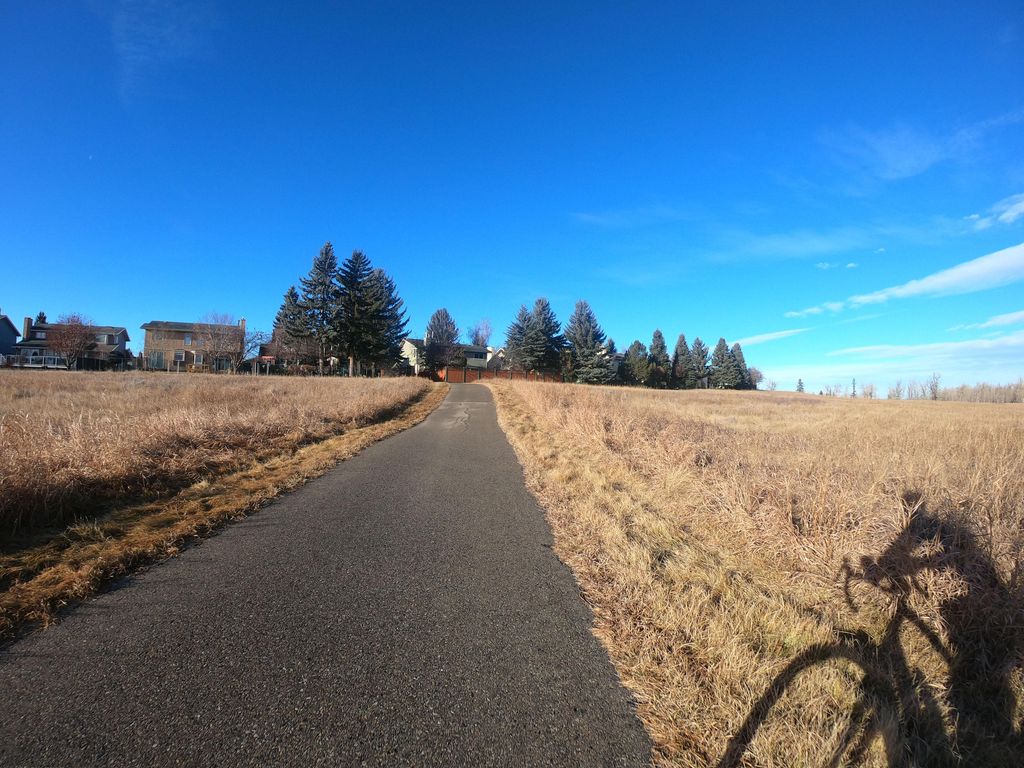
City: calgary